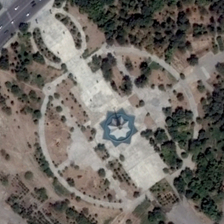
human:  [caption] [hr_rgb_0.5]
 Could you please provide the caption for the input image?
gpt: many green trees are around a circle square .

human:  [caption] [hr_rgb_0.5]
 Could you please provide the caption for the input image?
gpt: many green trees are around a circle square .

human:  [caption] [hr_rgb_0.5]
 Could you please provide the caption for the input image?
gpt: two parking lots are in two sides of a stadium .

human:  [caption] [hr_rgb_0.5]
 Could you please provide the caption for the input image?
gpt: two parking lots are in two sides of a stadium .

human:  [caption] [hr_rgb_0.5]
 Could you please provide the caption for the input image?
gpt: many green trees are around a circle square .